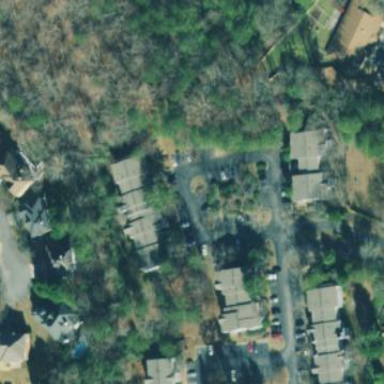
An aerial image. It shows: Street side parking area.